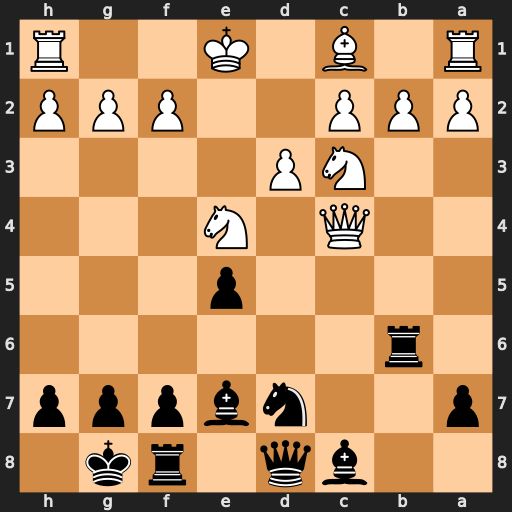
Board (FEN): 2bq1rk1/p2nbppp/1r6/4p3/2Q1N3/2NP4/PPP2PPP/R1B1K2R
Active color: b
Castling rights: KQ
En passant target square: -
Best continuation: Rb4 Qd5 Bb7